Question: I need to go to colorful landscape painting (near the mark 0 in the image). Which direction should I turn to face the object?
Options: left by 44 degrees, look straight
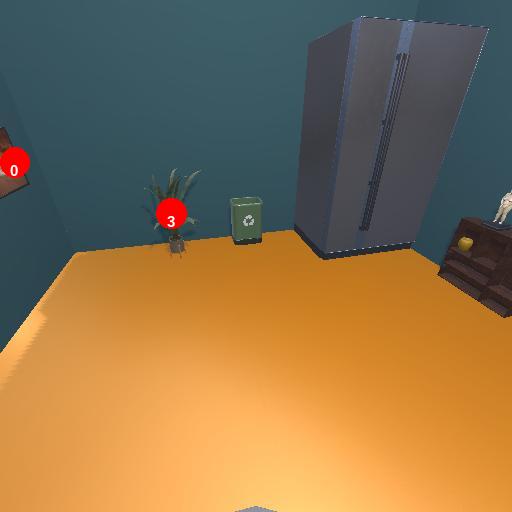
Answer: left by 44 degrees